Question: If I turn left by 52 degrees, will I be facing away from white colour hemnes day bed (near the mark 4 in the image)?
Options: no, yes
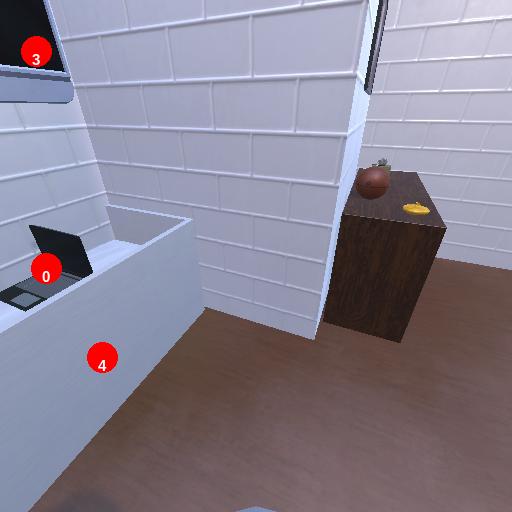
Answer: no